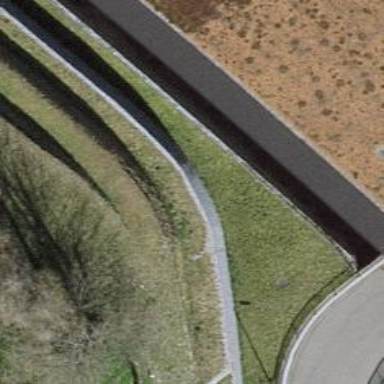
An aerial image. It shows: Retaining wall.